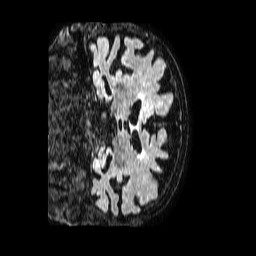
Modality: FLAIR
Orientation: coronal
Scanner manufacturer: philips
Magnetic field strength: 1.5 T
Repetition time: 4.8 s
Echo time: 0.3 s